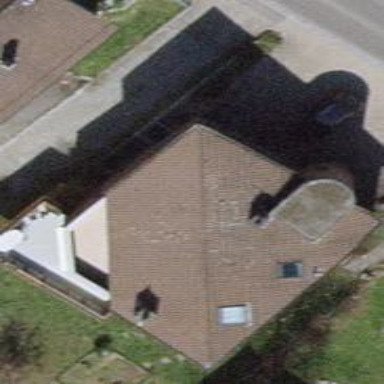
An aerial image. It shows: Detached building with skillion roof shape.